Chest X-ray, PA view. Patient: 80 years old, sex M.
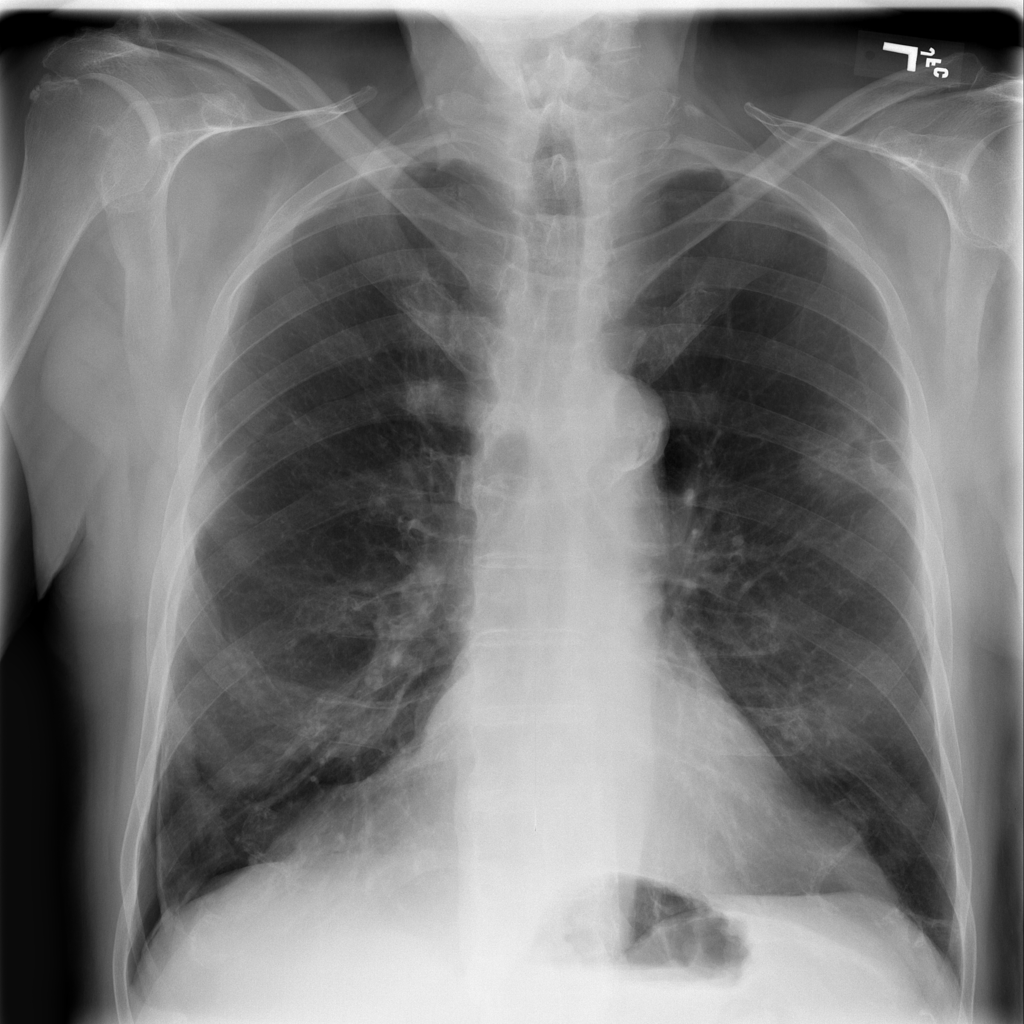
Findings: Pneumothorax